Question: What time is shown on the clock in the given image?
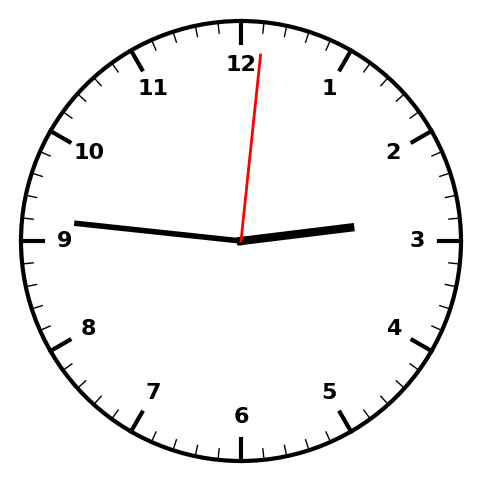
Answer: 02:46:01